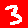
Digit: 3